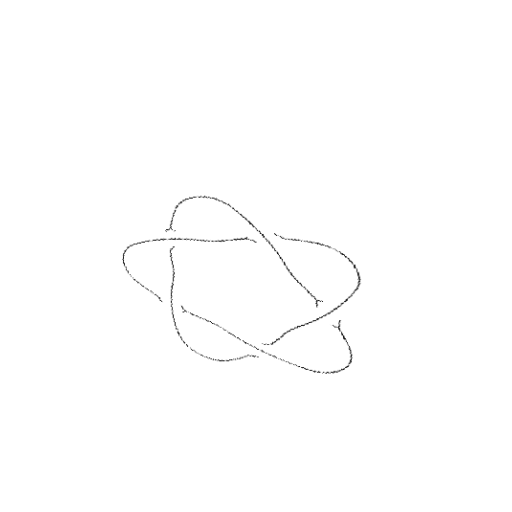
Crossing number: 5